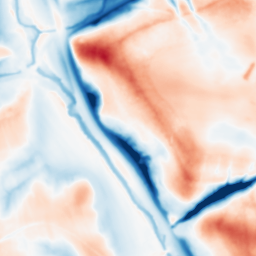
Category: multiscale
Decomposition family: dog_multiscale
Decomposition parameters: sigma_ratio: 2
n_scales: 4
base_sigma: 1
Upsampling method: edge_directed
Upsampling parameters: scale: 2
Upsampling scale: 2